Question: I need to filter a pandas dataframe such that the posted_at (datetime) column value is within the last 200 days and the owner column value is a specific value that I give. I need another dataframe as the result of this query. How to achieve this?

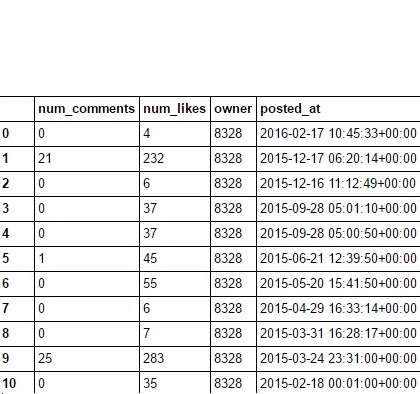
Answer: You can use <URL> with 'date' substract by 'Timedelta':
'''
start = pd.to_datetime('2016-11-23 15:00:10')
rng = pd.date_range(start, periods=10)
df = pd.DataFrame({'posted_at': rng, 'owner': ['a'] * 5 + ['b'] * 5})
print (df)
owner posted_at
0 a 2016-11-23 15:00:10
1 a 2016-11-24 15:00:10
2 a 2016-11-25 15:00:10
3 a 2016-11-26 15:00:10
4 a 2016-11-27 15:00:10
5 b 2016-11-28 15:00:10
6 b 2016-11-29 15:00:10
7 b 2016-11-30 15:00:10
8 b 2016-12-01 15:00:10
9 b 2016-12-02 15:00:10
'''
'''
now = pd.datetime.now().date()
print (now)
2016-11-29
#in real data change 5 to 200
last5 = now - pd.Timedelta('5D')
#another solution
#last5 = now - pd.offsets.Day(5)
print (last5)
2016-11-24
mask = (df.owner == 'a') & (df.posted_at > last5) & (df.posted_at < now)
print (mask)
0 False
1 True
2 True
3 True
4 True
5 False
6 False
7 False
8 False
9 False
dtype: bool
print (df[mask])
owner posted_at
1 a 2016-11-24 15:00:10
2 a 2016-11-25 15:00:10
3 a 2016-11-26 15:00:10
4 a 2016-11-27 15:00:10
'''